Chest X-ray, AP view. Patient: 71 years old, sex M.
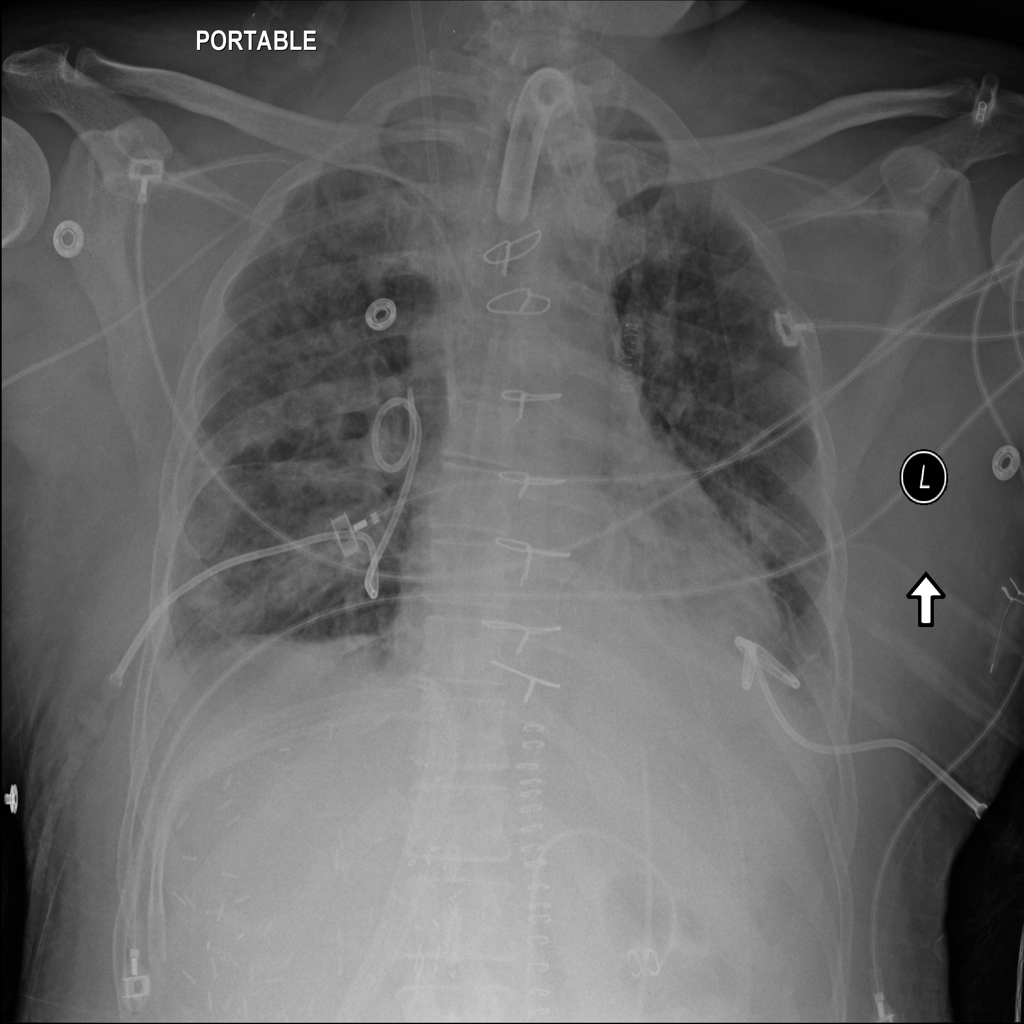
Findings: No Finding